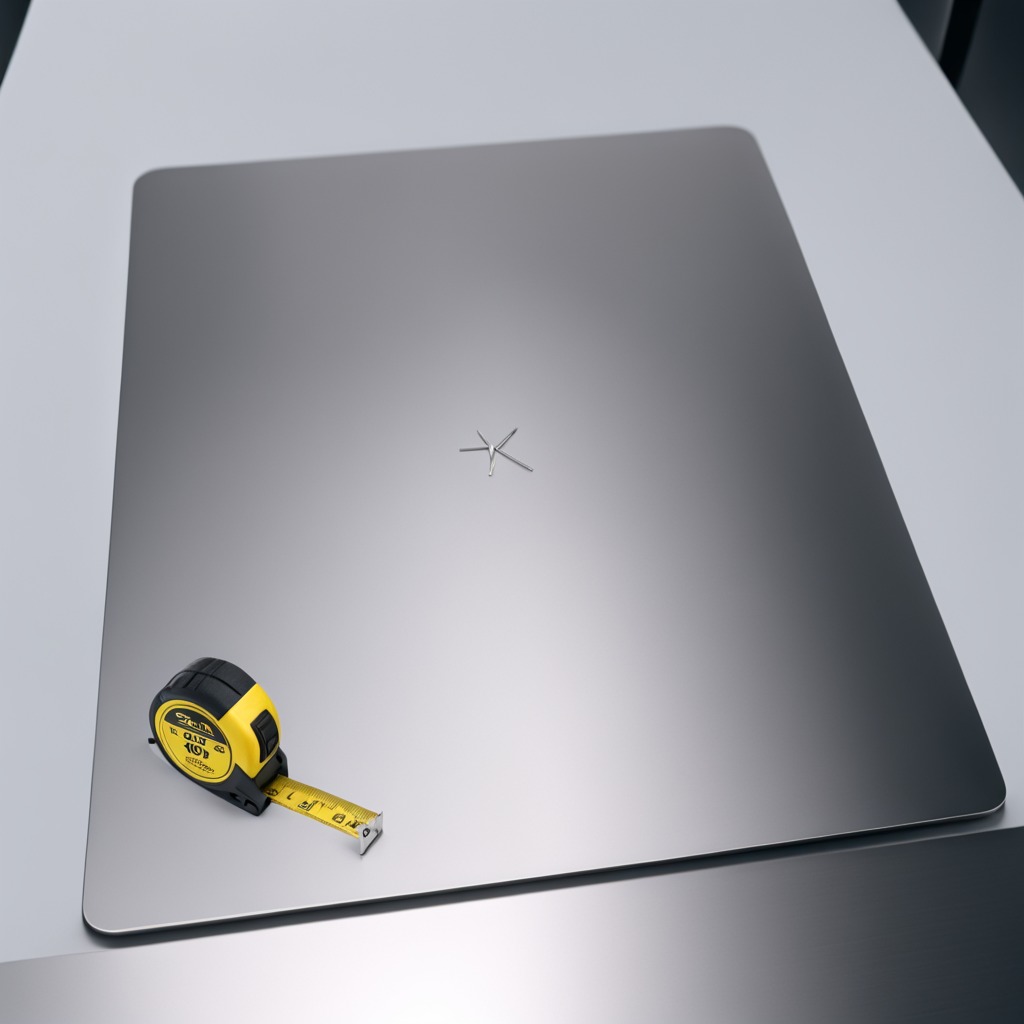
A measuring tape is lying on the stainless steel table.